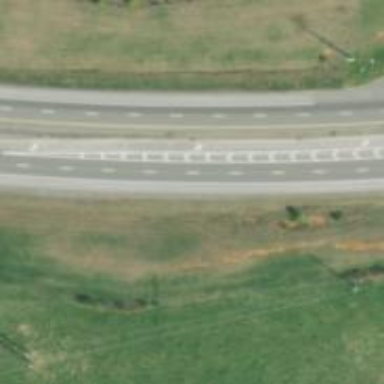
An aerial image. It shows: Trunk highway with expressway features.